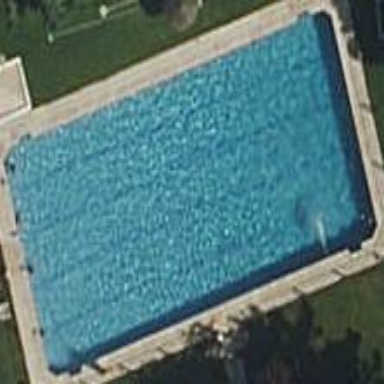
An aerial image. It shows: Swimming pool located in leisure land.